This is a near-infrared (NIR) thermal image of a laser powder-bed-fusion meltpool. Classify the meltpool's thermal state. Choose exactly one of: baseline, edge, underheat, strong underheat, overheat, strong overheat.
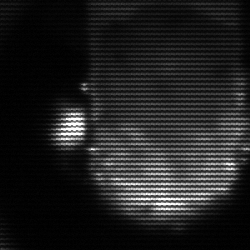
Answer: baseline